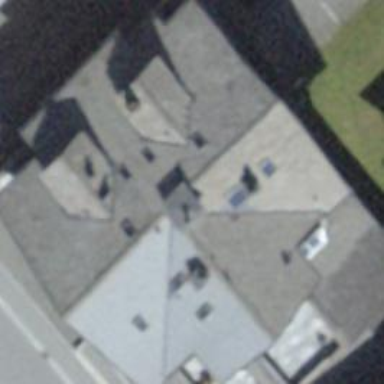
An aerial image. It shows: Gabled roof hotel.